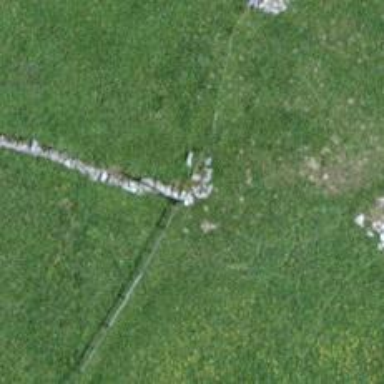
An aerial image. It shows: Wall barrier.